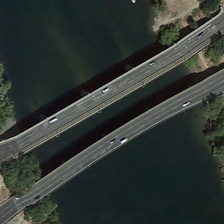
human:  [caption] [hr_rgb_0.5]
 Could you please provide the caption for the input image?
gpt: two parallel bridges are over a river with some green trees in two sides .

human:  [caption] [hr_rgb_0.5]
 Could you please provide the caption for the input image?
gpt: two parallel bridges are over a river with some green trees in two sides .

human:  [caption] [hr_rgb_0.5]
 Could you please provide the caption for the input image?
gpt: two parallel bridges are over a river with some green trees in two sides .

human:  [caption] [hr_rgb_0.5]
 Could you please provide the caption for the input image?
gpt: two parallel bridges are over a river with some green trees in two sides .

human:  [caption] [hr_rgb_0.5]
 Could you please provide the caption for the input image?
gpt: two parallel bridges are over a river with some green trees in two sides .